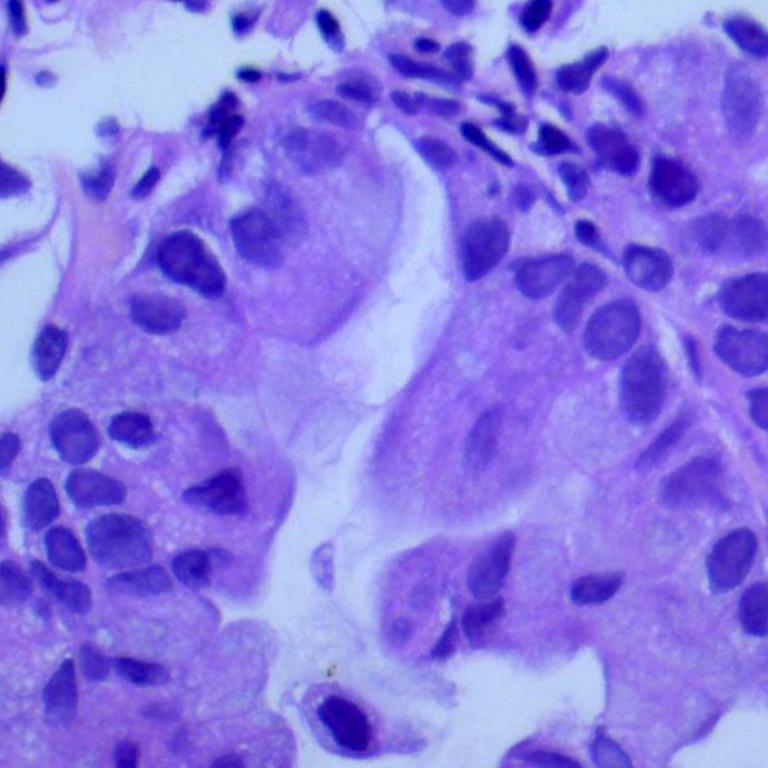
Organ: lung
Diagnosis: adenocarcinomas